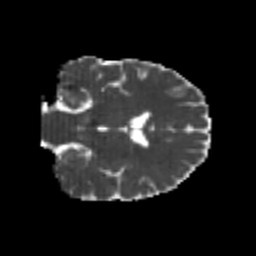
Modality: MD
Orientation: coronal
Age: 24
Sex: male
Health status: healthy
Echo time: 0.074 s